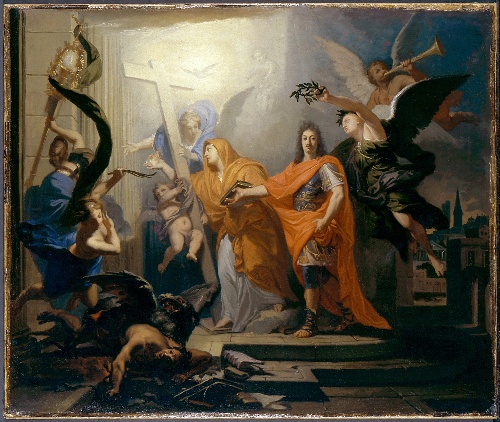
Title: The Restoration of the Catholic Religion in Strasbourg
Artist: Claude Guy Hallé
Artist bio: French, Paris 1652–1736 Paris
Date: ca. 1681
Object type: Painting
Classification: Paintings
Medium: Oil on canvas
Dimensions: 18 5/8 x 22 in. (47.3 x 55.9 cm)
Department: European Paintings
Credit line: Bequest of Harry G. Sperling, 1971
Accession year: 1976
Repository: Metropolitan Museum of Art, New York, NY
Tags: Men|Women|Cross|Angels